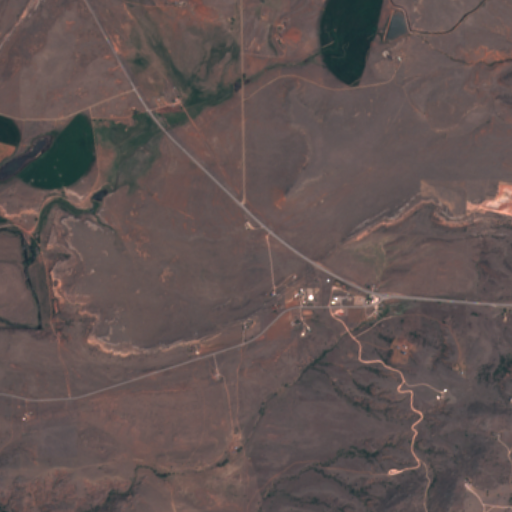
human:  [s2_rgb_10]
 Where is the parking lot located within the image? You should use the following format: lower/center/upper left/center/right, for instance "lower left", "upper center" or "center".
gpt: The parking lot is located in the lower right of the image.
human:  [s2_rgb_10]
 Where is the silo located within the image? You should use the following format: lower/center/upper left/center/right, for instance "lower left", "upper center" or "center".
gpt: The silo is located in the center of the image.
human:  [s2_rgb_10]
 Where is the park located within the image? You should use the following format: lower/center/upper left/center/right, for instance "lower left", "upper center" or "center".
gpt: There is no park in the image.